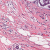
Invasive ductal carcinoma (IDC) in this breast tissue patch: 1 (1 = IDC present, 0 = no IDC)